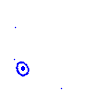
Particle: electron